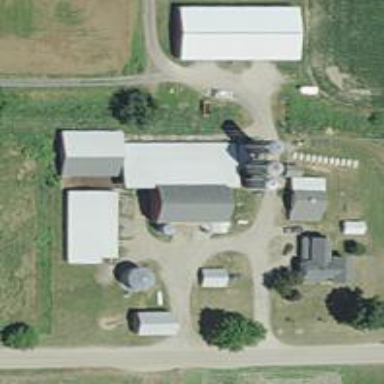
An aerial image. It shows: Silo.